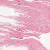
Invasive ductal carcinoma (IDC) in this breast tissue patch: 0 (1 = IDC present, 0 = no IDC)